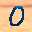
Label: 0